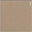
Piece: xx